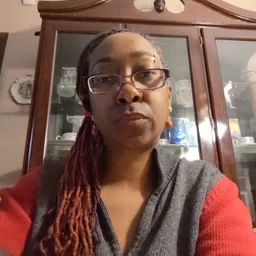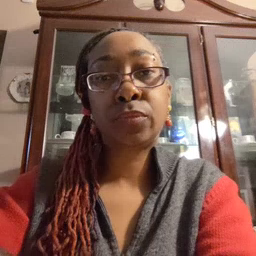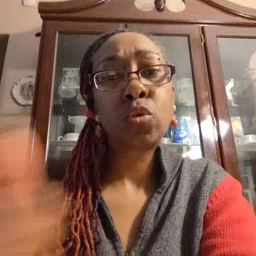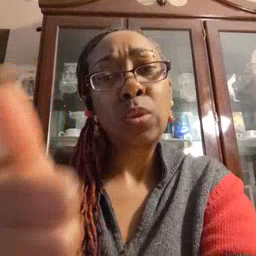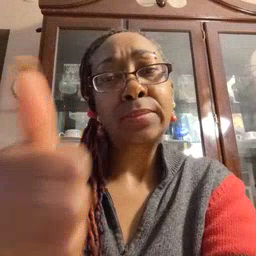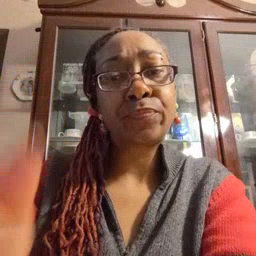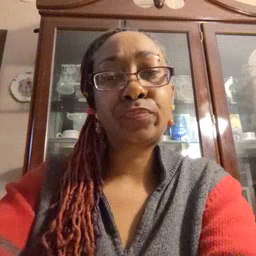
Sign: yourself